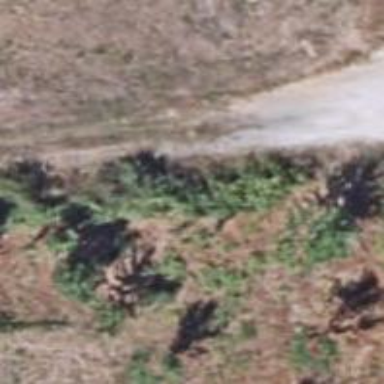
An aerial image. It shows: Unclassified road.